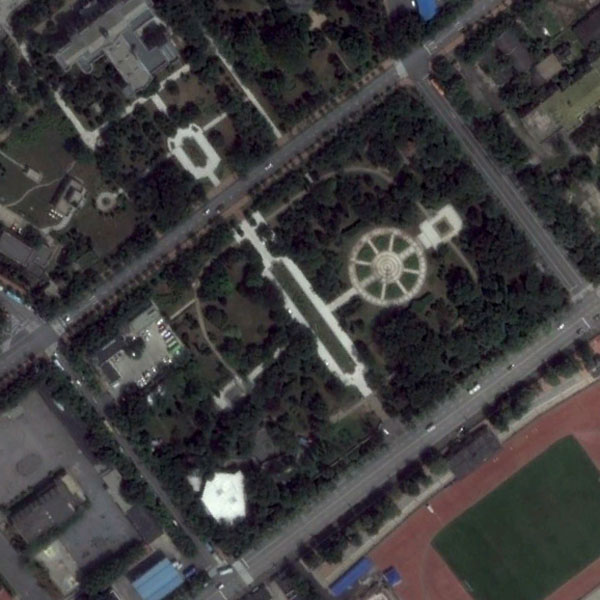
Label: Square